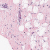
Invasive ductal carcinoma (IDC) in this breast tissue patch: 0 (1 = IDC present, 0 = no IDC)